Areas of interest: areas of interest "Commercial service"
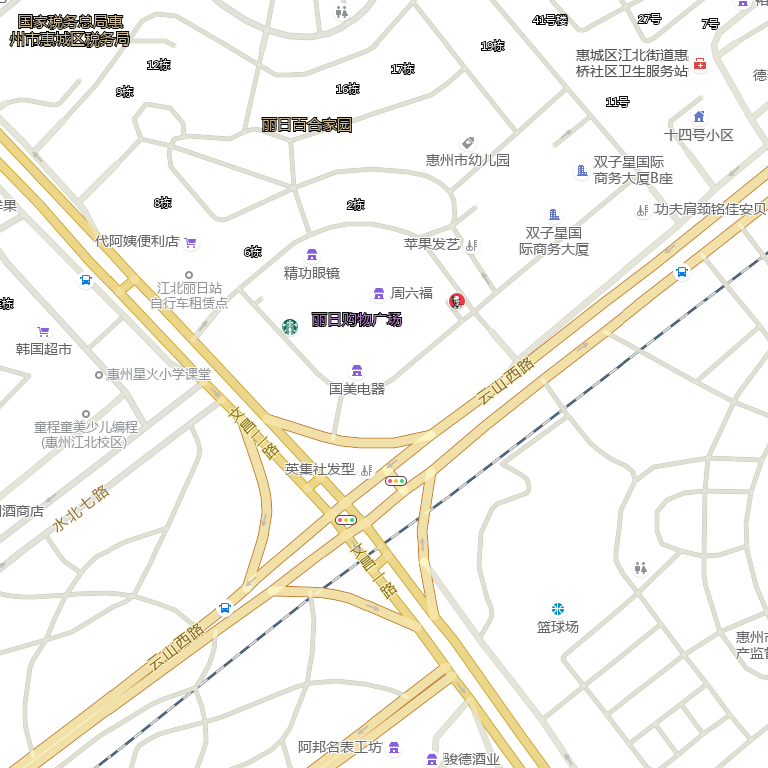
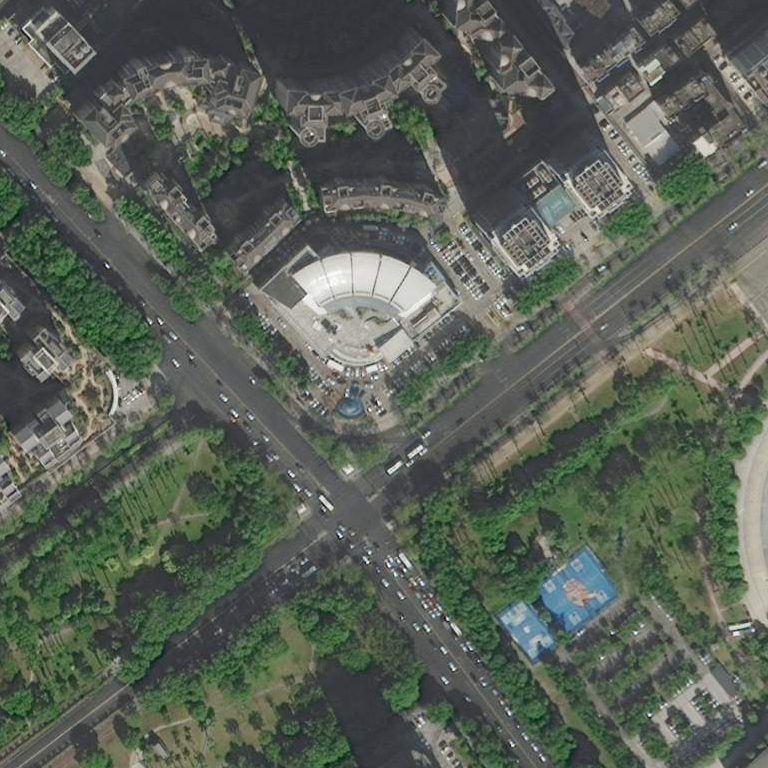